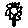
Label: flower